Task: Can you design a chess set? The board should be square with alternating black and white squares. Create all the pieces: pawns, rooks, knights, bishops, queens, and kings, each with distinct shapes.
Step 156:
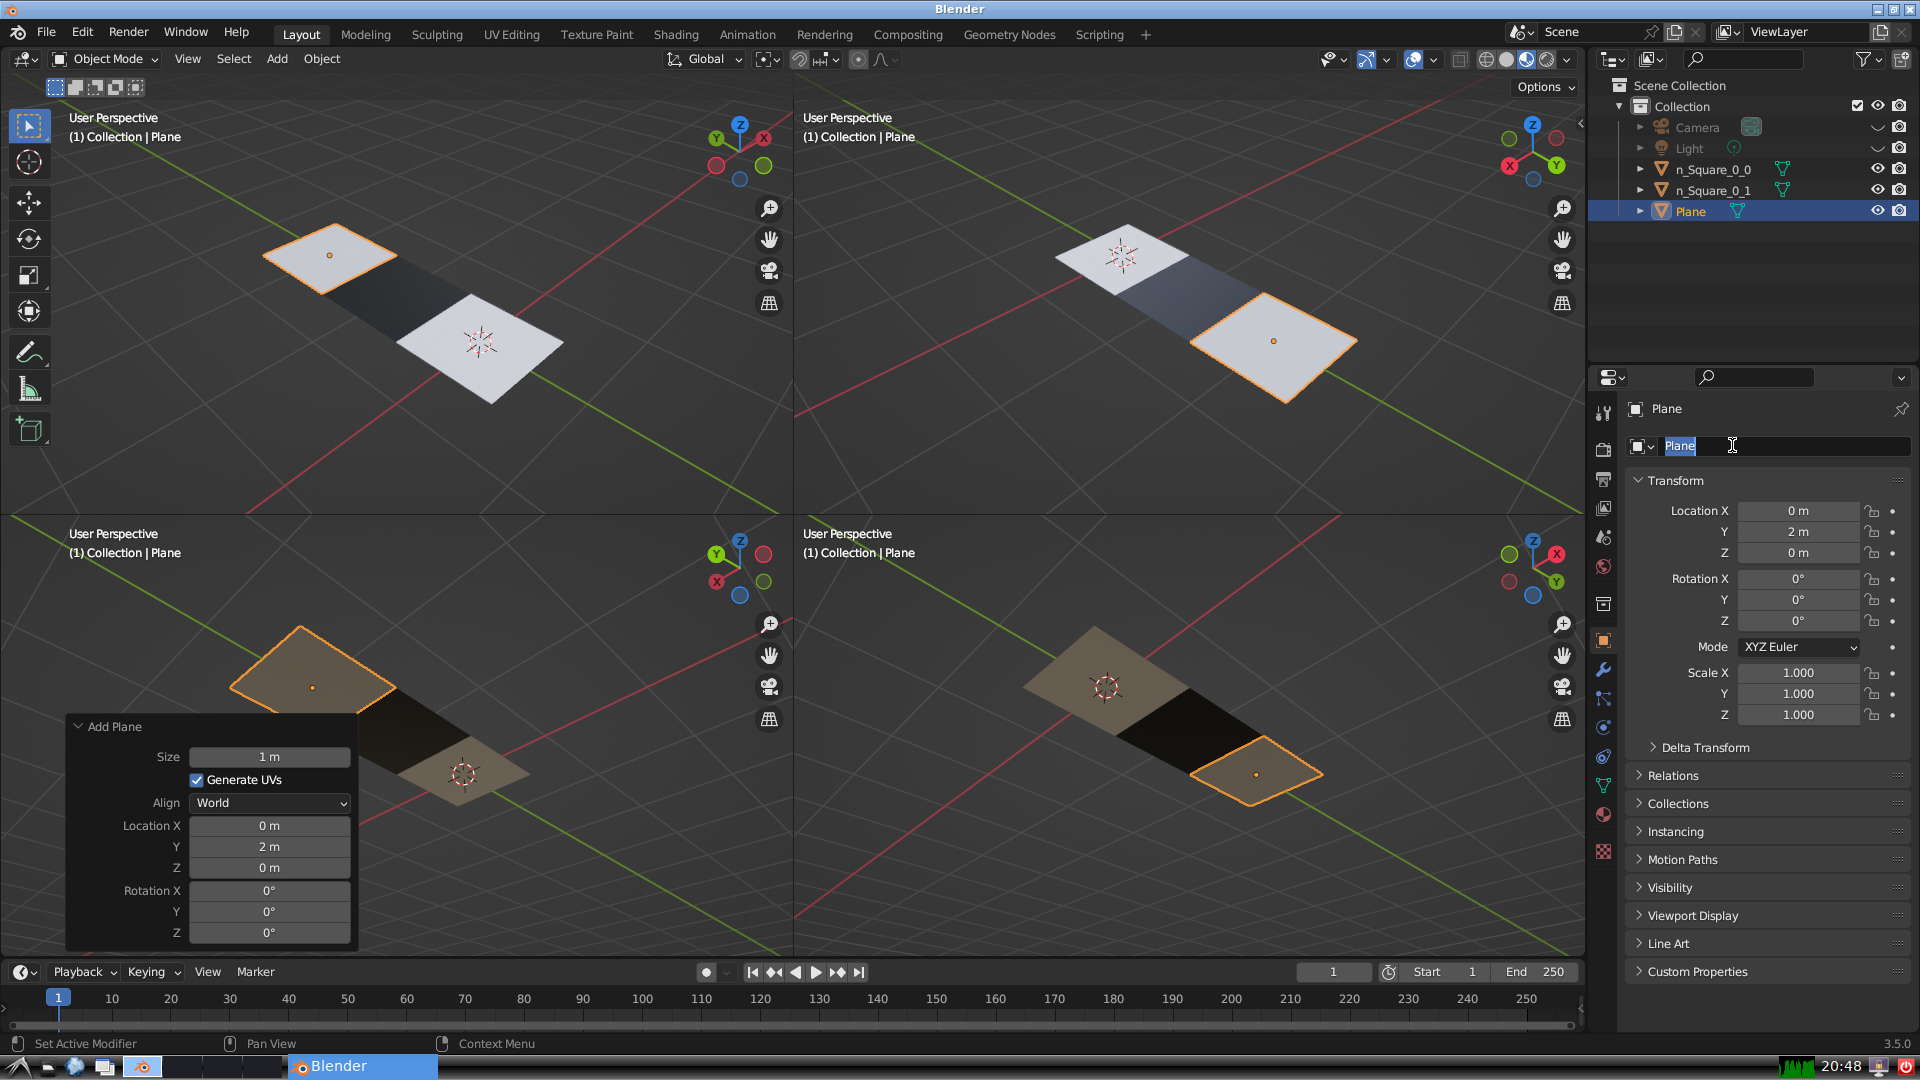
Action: input_text: n_Square_0_2